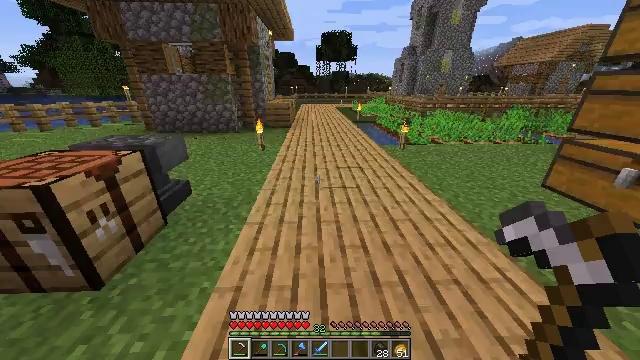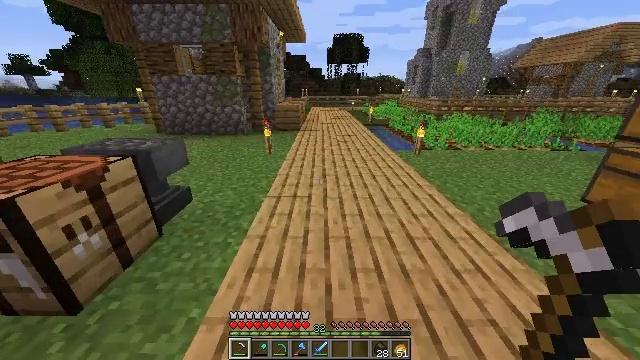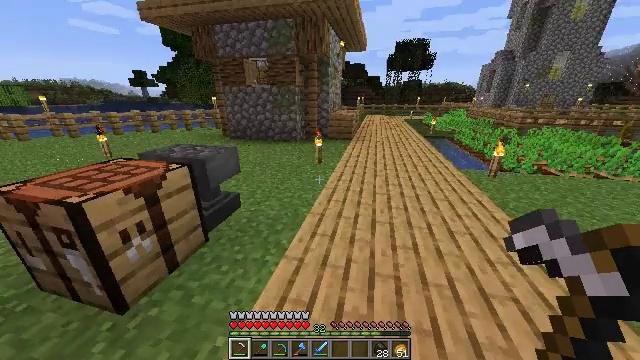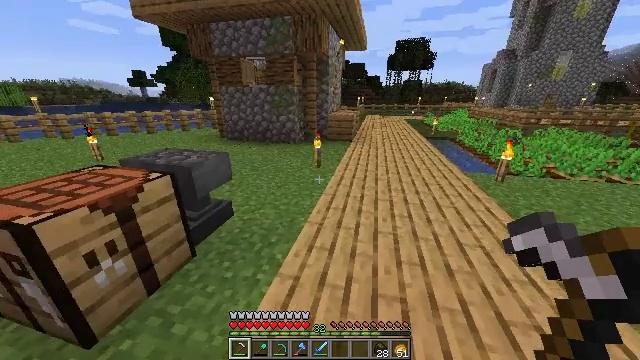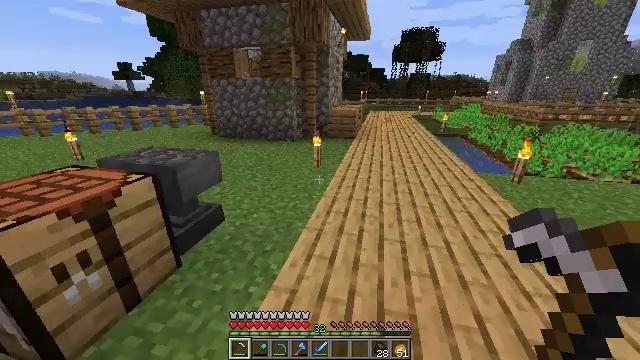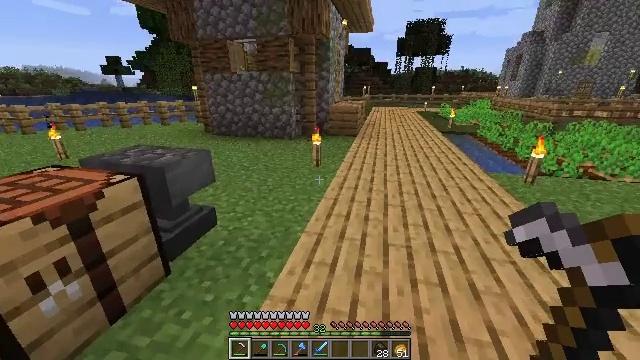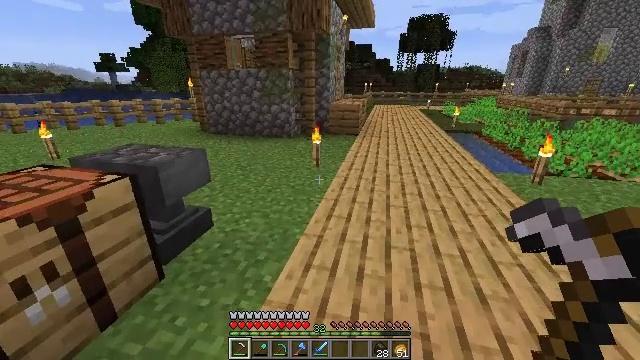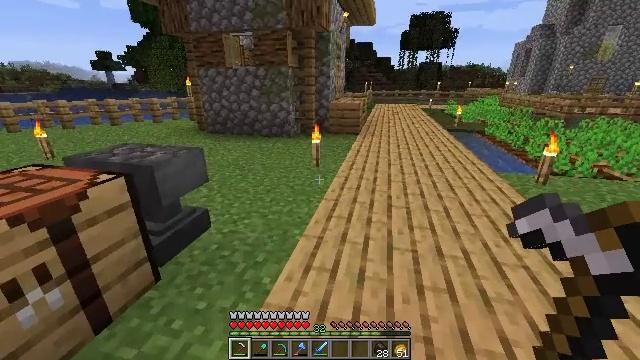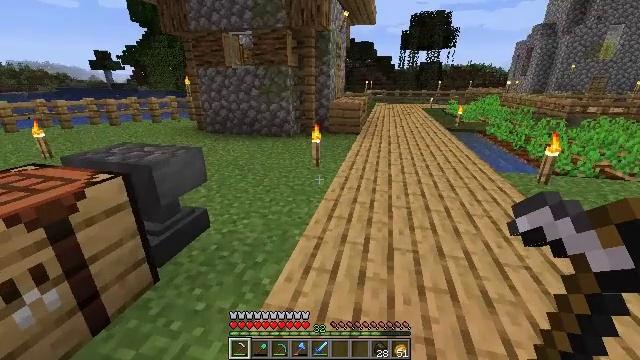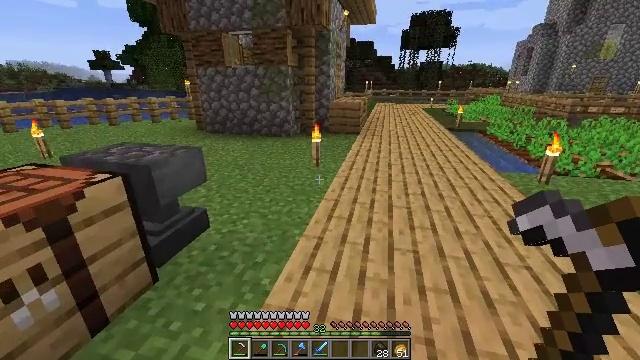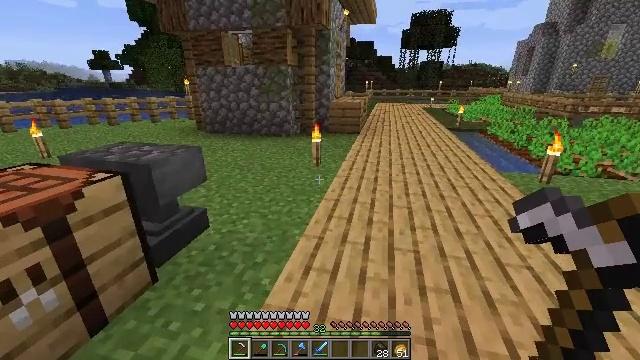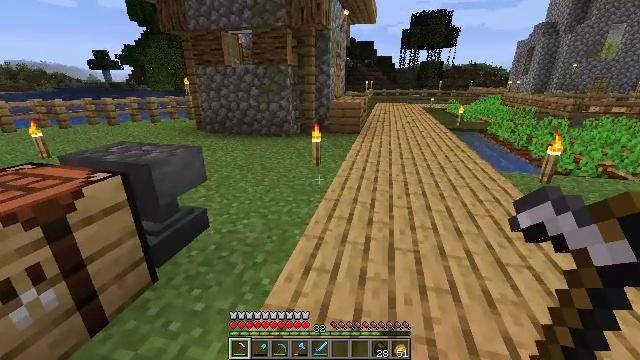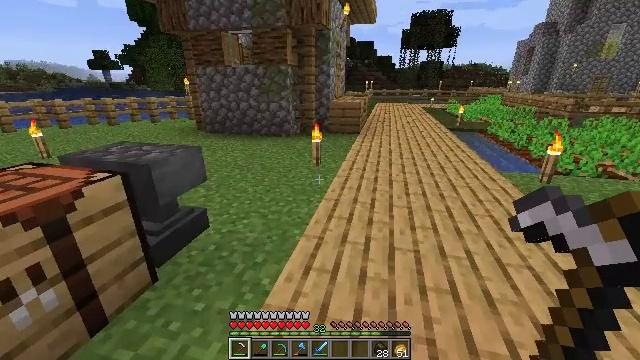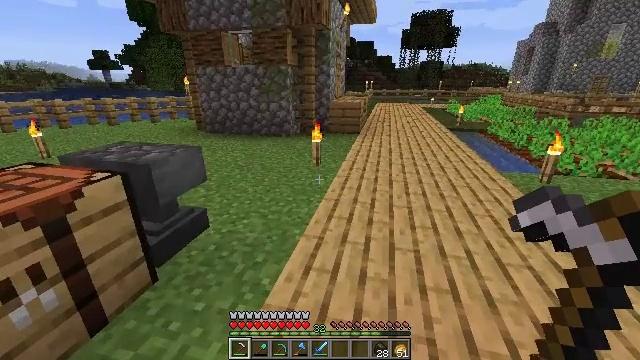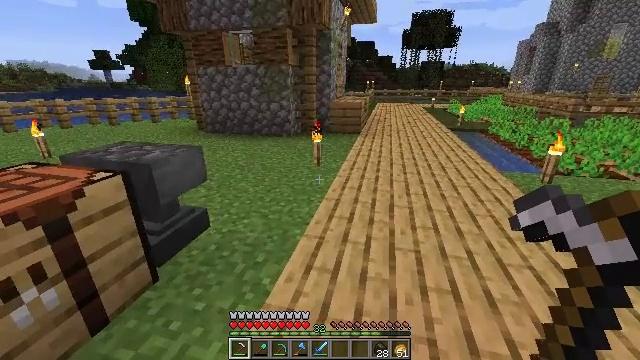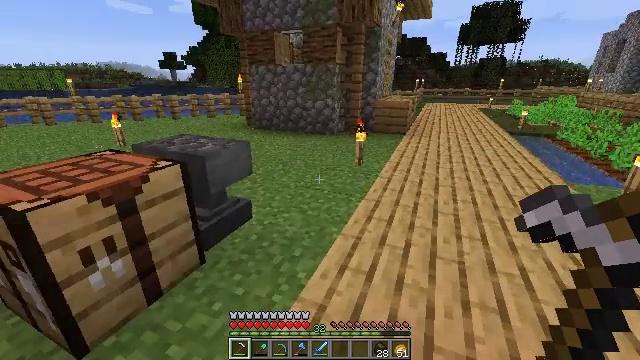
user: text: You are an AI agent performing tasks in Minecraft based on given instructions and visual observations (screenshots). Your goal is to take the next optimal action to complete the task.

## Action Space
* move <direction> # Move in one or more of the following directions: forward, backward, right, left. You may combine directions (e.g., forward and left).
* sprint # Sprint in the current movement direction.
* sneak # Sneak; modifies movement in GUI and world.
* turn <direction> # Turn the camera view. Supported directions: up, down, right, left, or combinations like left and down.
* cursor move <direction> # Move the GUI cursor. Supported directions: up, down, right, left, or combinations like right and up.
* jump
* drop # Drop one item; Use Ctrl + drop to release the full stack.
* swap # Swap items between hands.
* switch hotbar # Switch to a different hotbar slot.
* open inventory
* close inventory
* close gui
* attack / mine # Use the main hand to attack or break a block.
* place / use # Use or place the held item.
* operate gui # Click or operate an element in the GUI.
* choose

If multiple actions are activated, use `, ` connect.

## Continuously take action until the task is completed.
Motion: motion action
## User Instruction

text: Gather wheat by left-clicking on it.
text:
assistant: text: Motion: move forward, sprint
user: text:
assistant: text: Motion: move forward, sprint, turn left and up
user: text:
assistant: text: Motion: no_op
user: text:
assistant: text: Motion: no_op
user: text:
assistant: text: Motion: no_op
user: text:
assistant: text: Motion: no_op
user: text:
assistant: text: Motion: no_op
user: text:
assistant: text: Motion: no_op
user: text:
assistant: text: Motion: no_op
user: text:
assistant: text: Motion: no_op
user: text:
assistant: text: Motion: no_op
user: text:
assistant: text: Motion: no_op
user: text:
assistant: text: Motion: no_op
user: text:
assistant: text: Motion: no_op
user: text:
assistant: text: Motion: turn left
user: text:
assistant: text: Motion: turn left
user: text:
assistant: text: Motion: turn left
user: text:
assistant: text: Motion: turn left
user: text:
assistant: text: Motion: no_op
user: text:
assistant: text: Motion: no_op
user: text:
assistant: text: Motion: turn left
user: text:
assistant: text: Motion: move forward, turn left
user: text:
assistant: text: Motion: move forward, turn left
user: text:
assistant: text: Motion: move forward, turn left
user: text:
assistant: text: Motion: move forward, turn left
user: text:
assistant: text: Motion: move forward, sprint
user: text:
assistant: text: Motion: move forward, sprint
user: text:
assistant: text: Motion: move forward, sprint
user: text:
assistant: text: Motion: move forward, sprint
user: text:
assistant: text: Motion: move forward